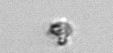
Label: detritus